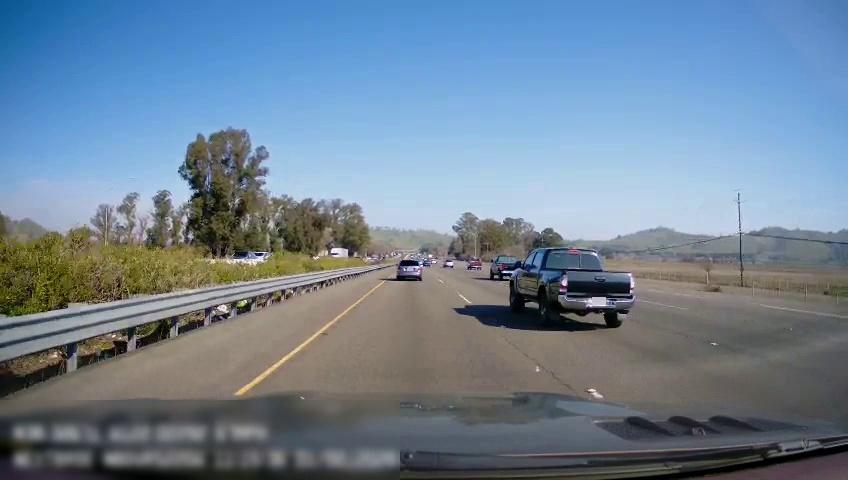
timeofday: Day
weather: Sunny
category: Drivable Space
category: Vehicles | Car
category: Vehicles | Car
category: Vehicles | Truck
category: Vehicles | Truck
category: Vehicles | Truck
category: Vehicles | SUV
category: Vehicles | Truck
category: Vehicles | SUV
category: Lanes | Current Lane
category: Lanes | Current Lane
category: Lanes | Alternate Lane
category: Lanes | Alternate Lane
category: Lanes | Alternate Lane